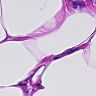
Metastatic tissue present: no